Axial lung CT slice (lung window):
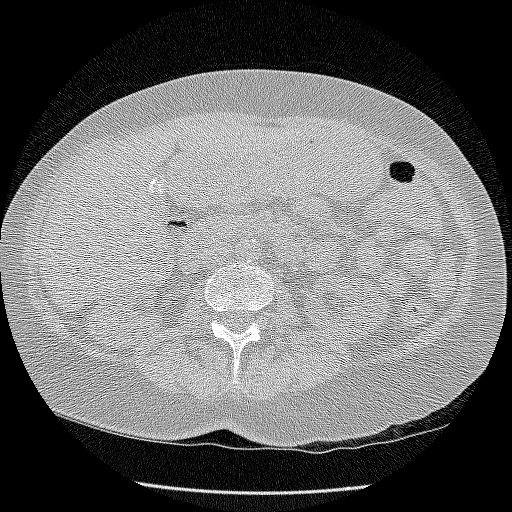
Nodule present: no